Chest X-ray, AP view. Patient: 60 years old, sex M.
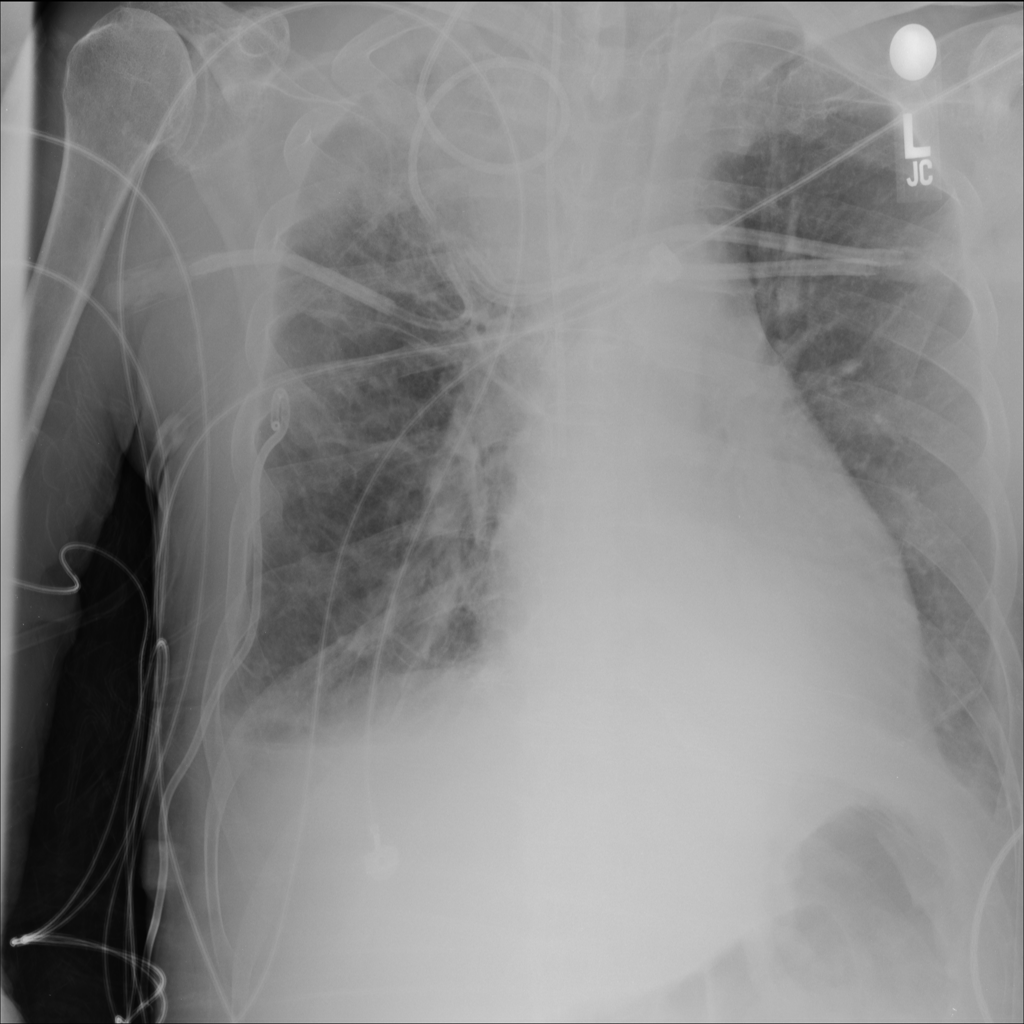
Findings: No Finding